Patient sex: F
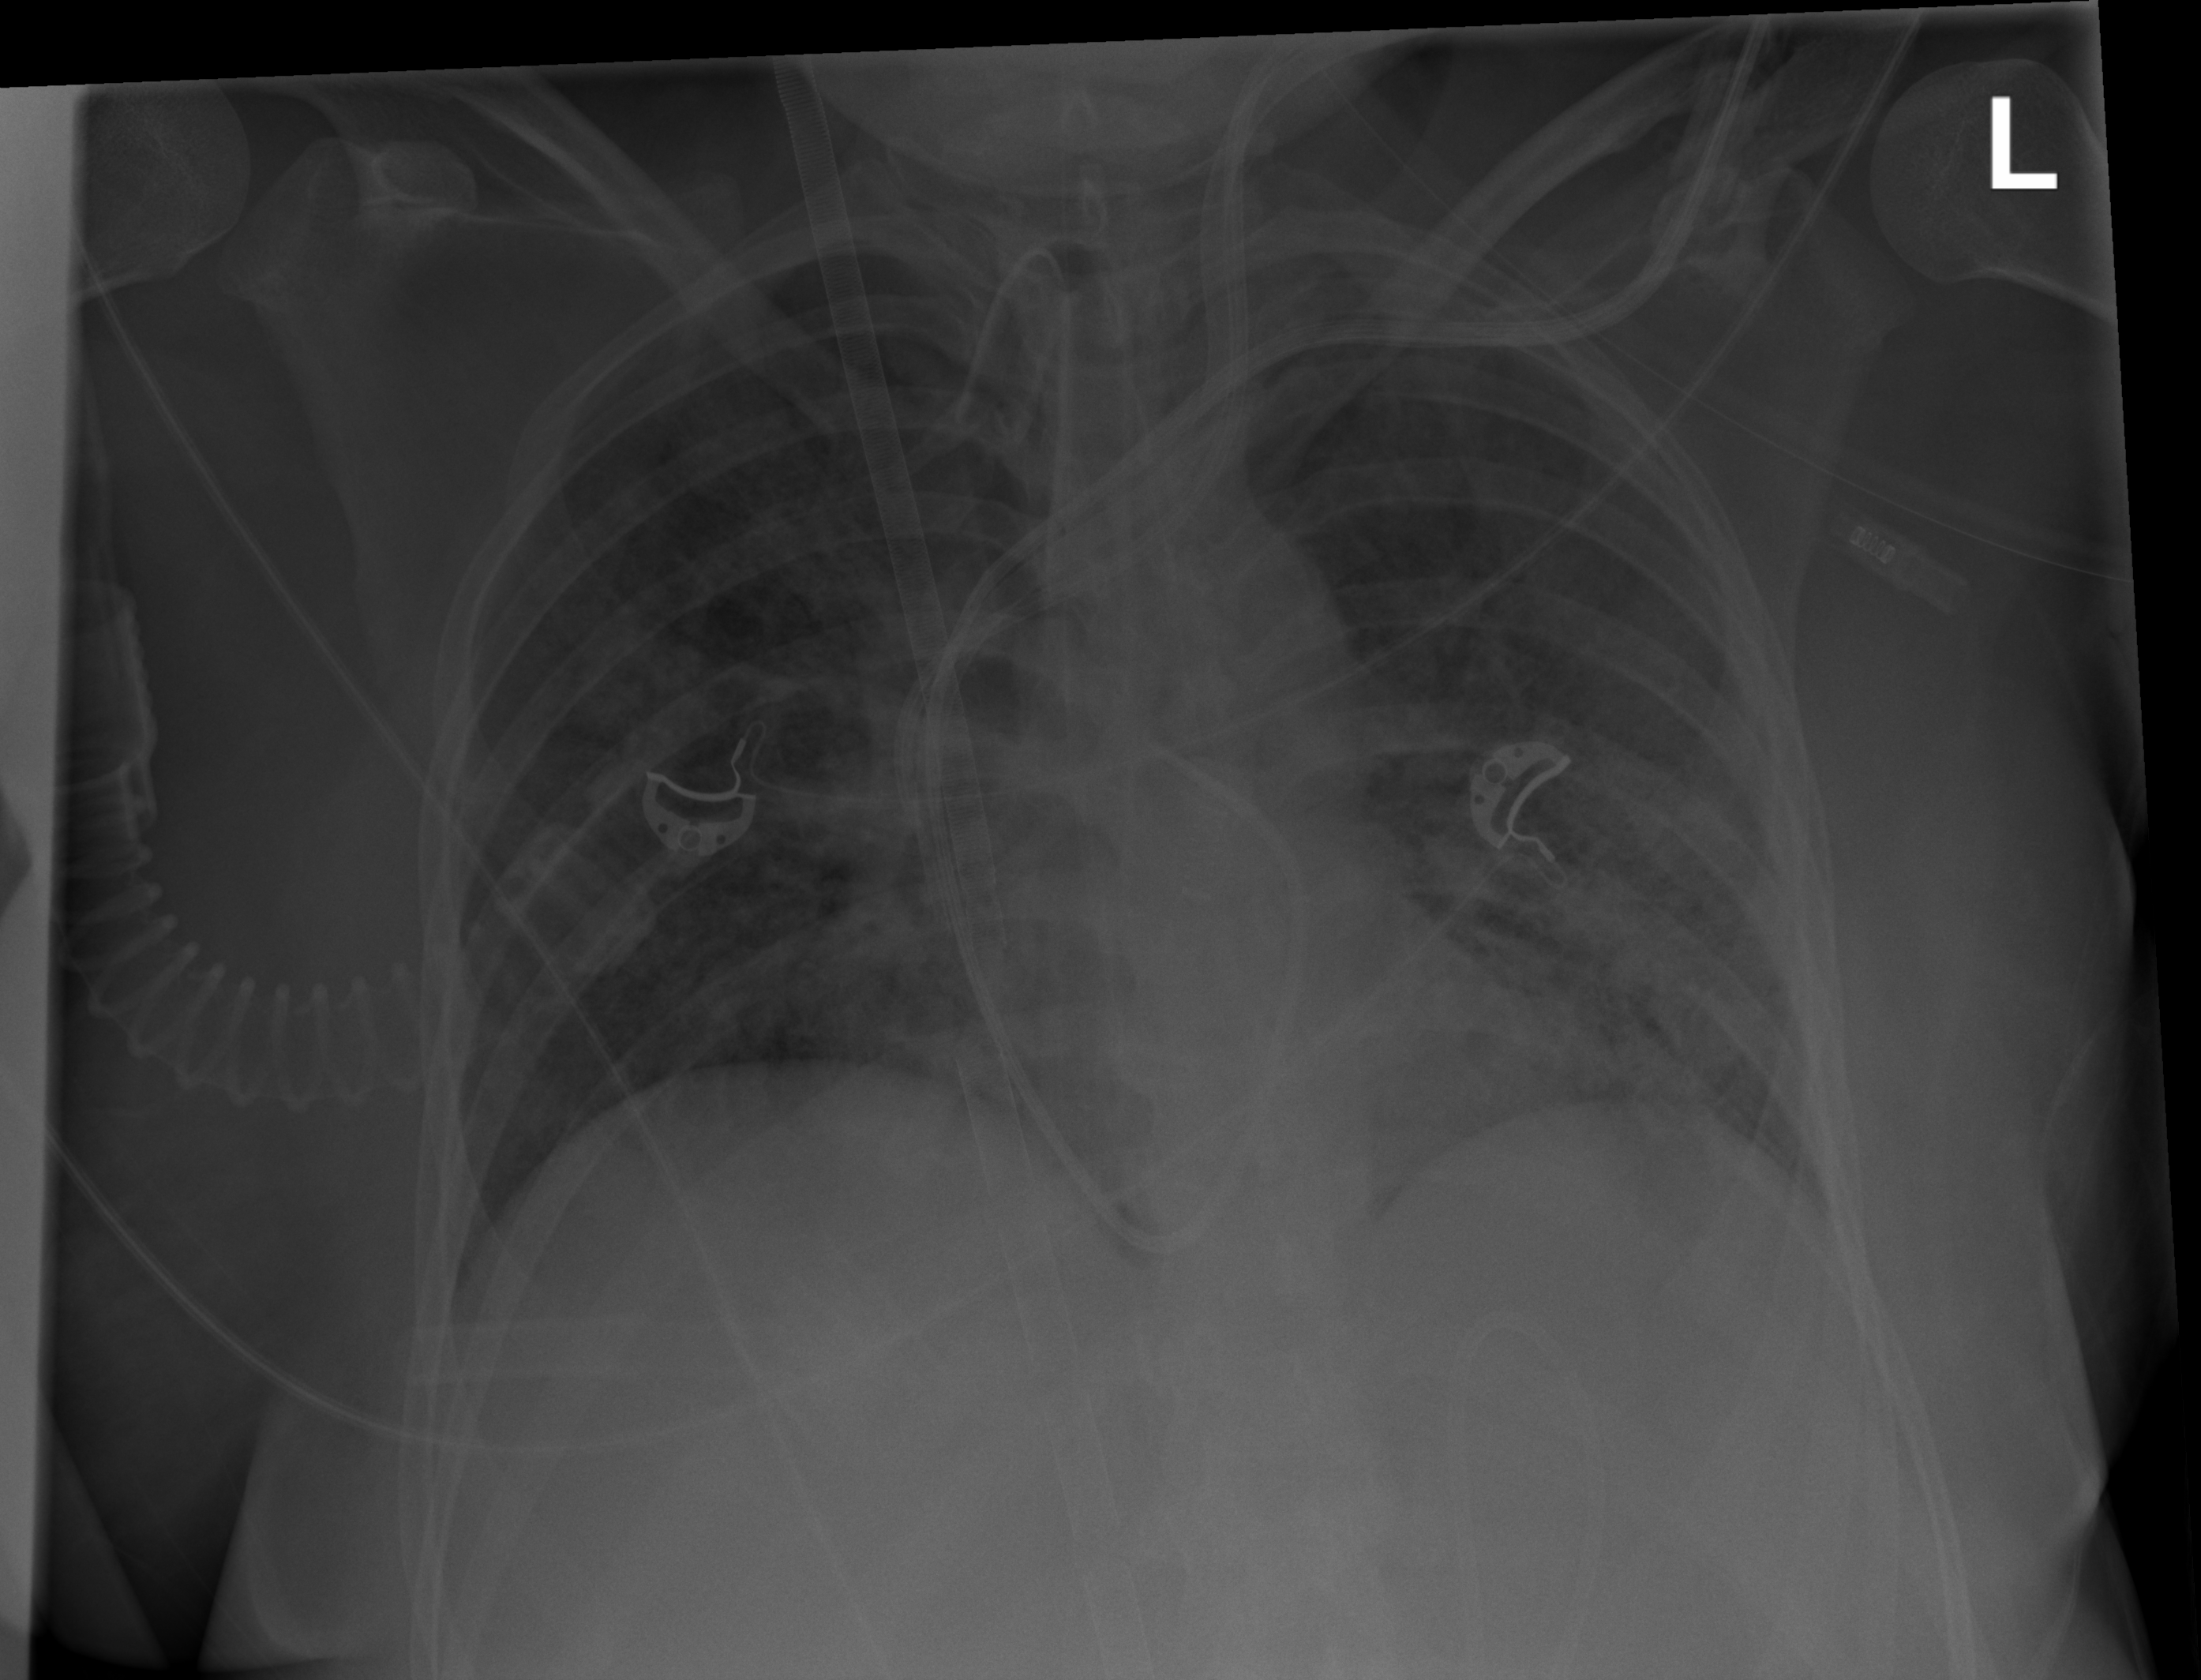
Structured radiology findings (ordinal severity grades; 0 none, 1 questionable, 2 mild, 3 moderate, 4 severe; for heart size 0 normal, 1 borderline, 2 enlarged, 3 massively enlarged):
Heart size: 1
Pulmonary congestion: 1
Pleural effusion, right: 0
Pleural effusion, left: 1
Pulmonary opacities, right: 3
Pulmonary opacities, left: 3
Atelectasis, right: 2
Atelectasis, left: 2